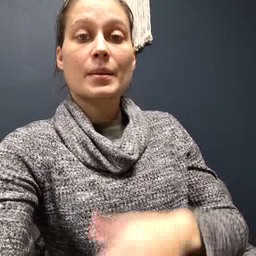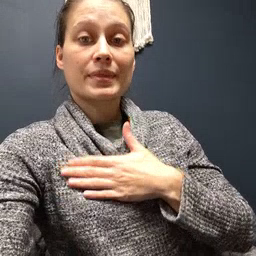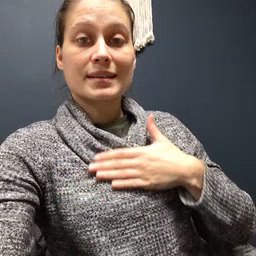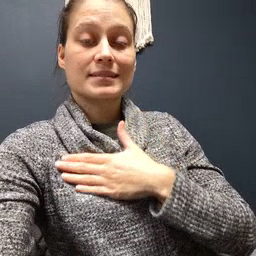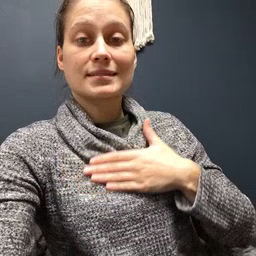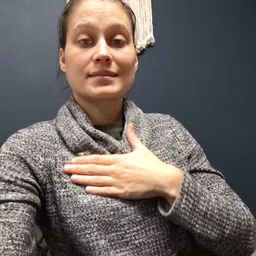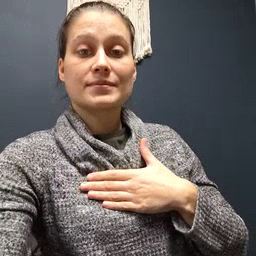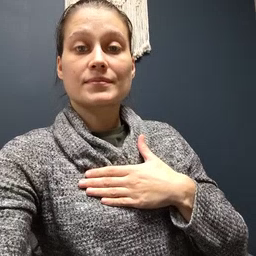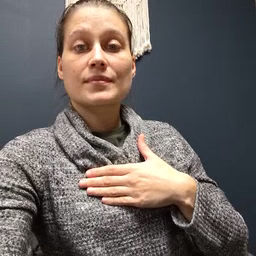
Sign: please